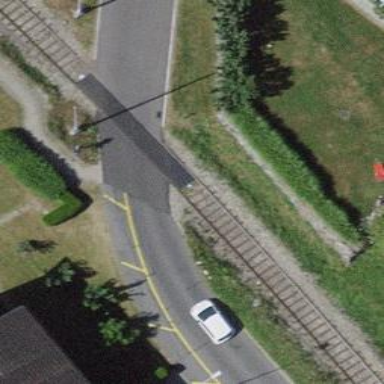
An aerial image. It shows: Railway level crossing.